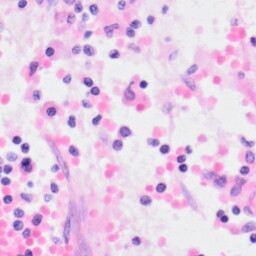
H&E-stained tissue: Kidney